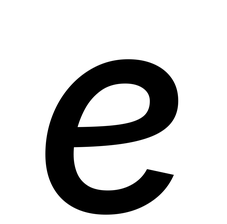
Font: Inter-Italic_Medium_Italic